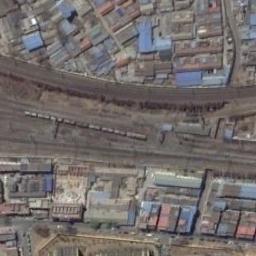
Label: railway